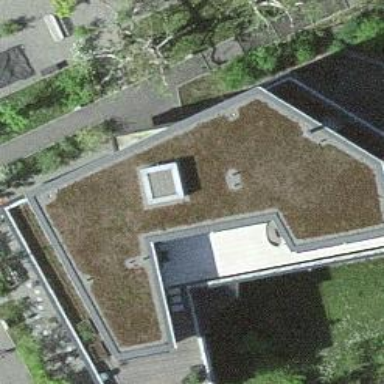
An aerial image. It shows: Residential building.